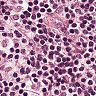
Metastatic tissue present: no